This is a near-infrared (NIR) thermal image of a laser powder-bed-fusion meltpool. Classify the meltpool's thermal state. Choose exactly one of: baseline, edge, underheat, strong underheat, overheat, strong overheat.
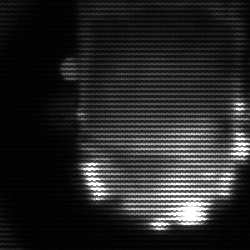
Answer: baseline